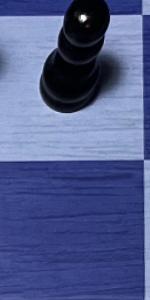
Label: Empty